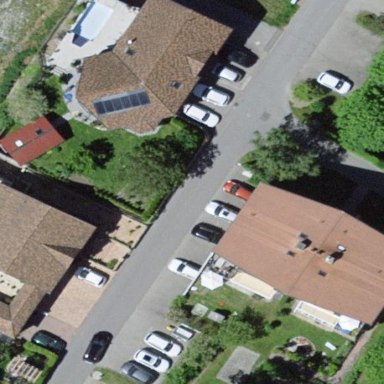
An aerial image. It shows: Gabled roof on building that houses apartments.